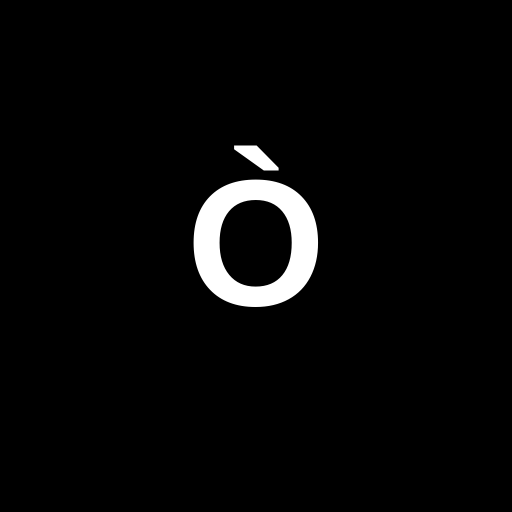
Character: Ò
Unicode: U+00D2 (LATIN CAPITAL LETTER O WITH GRAVE)